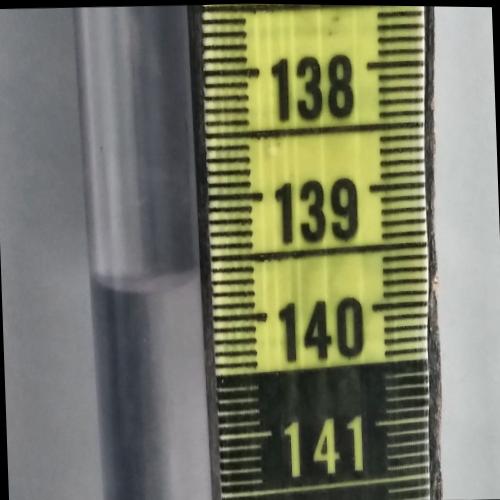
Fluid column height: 139.7 cm